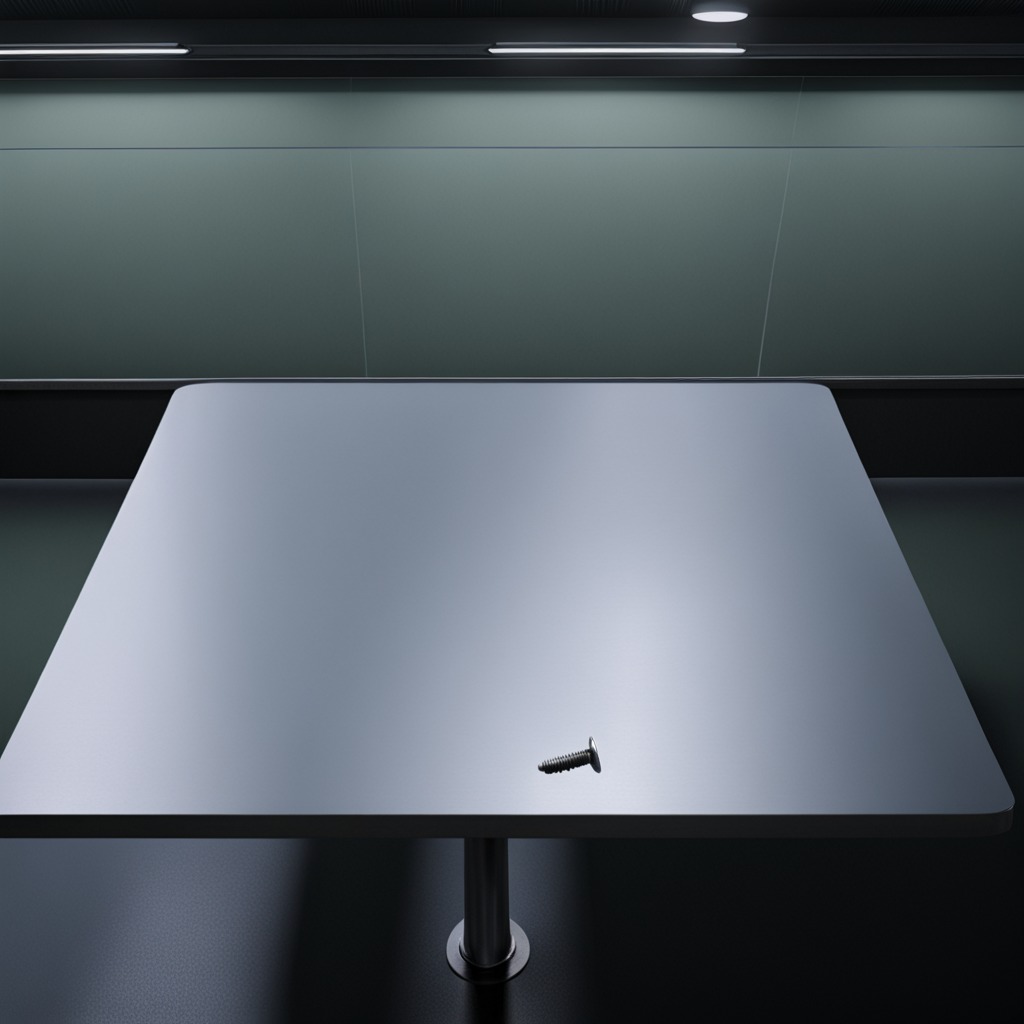
A metal screw lying on a clean empty table in a railway signal maintenance room lit by harsh overhead fluorescents.